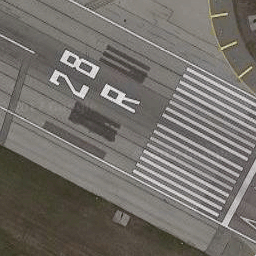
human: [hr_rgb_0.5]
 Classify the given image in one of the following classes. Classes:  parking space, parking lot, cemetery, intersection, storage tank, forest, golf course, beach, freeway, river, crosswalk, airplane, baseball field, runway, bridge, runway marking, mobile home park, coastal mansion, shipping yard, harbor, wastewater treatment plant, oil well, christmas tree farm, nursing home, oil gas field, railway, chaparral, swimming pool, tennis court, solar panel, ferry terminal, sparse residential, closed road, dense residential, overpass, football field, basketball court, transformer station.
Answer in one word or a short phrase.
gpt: runway